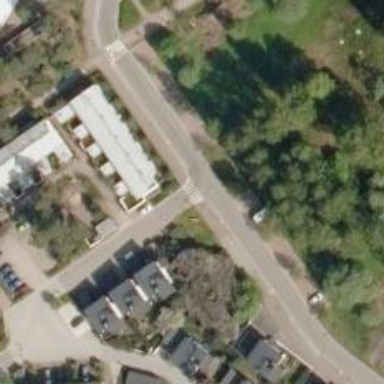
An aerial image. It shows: Crossing on asphalt cycleway.